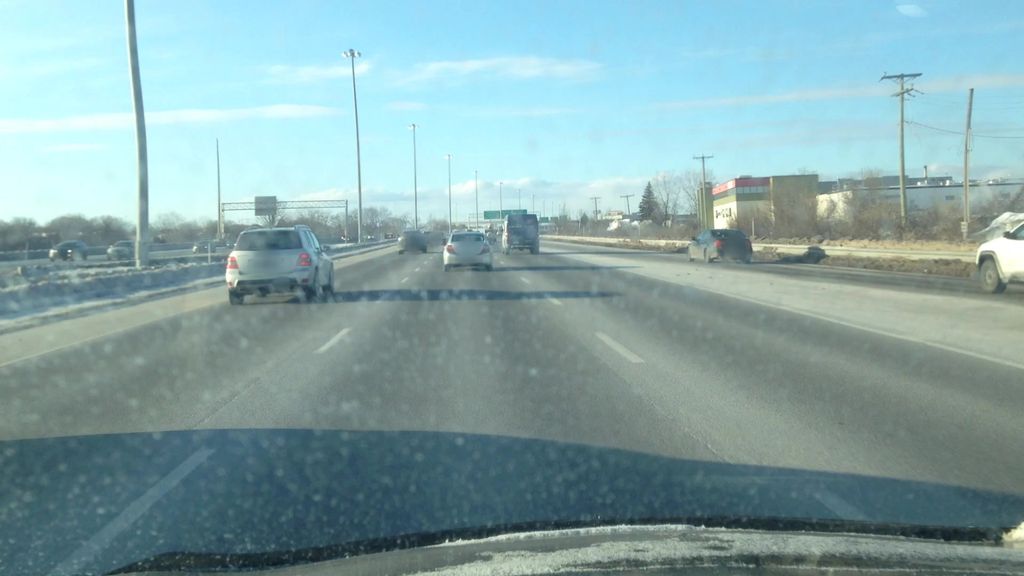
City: montreal